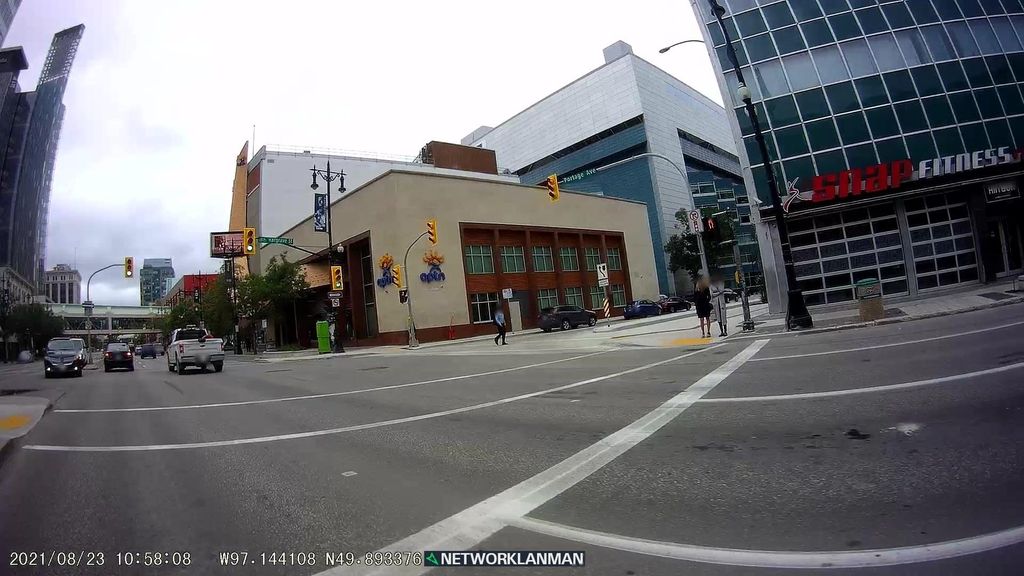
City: winnipeg